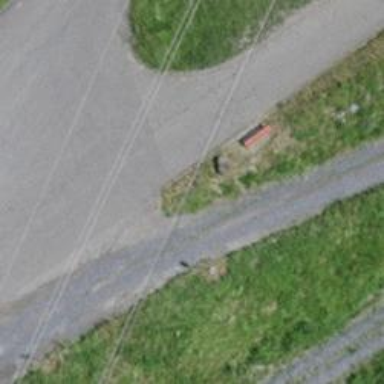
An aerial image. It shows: Track with compacted grade3 surface.